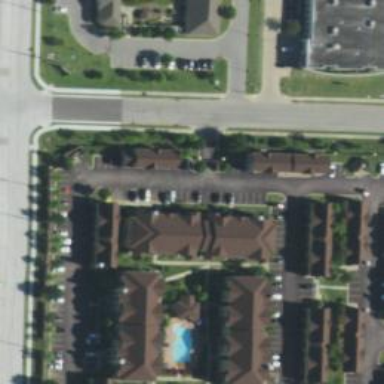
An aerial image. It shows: Living street.